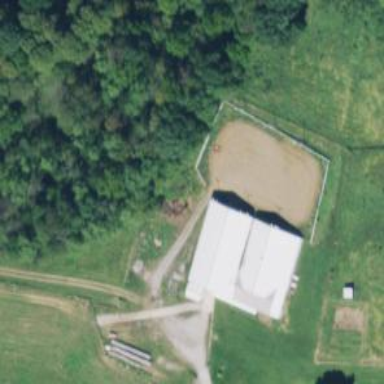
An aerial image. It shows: Equestrian pitch for leisure land activities.